Question: This question relates to this <URL>. I'm adding a to a view which has not added the or protocols in its interface. However, all the required methods for the object has been properly implemented, and the program runs fine with these delegates:
'''
pv.delegate = self;
pv.dataSource = self;
'''
Since the protocols are not added in the class interface, Xcode throws these two warnings accordingly:
'''
Assigning to 'id<UIPickerViewDelegate>' from incompatible type
Assigning to 'id<UIPickerViewDataSource>' from incompatible type
'''
This code seems to add the required protocols, and the warnings stop as soon as the picker view delegate and datasource properties are assigned the newly created .
'''
UIPickerView *pv = [[UIPickerView alloc] initWithFrame:CGRectMake(x, y, width, height)];
Class<UIPickerViewDelegate, UIPickerViewDataSource> delegatedClass = (Class<UIPickerViewDelegate, UIPickerViewDataSource>)[self class];
pv.delegate = delegatedClass;
pv.dataSource = delegatedClass;
'''
However, even with no errors, the program crashes.
Is the implementation or assignment wrong, perhaps?

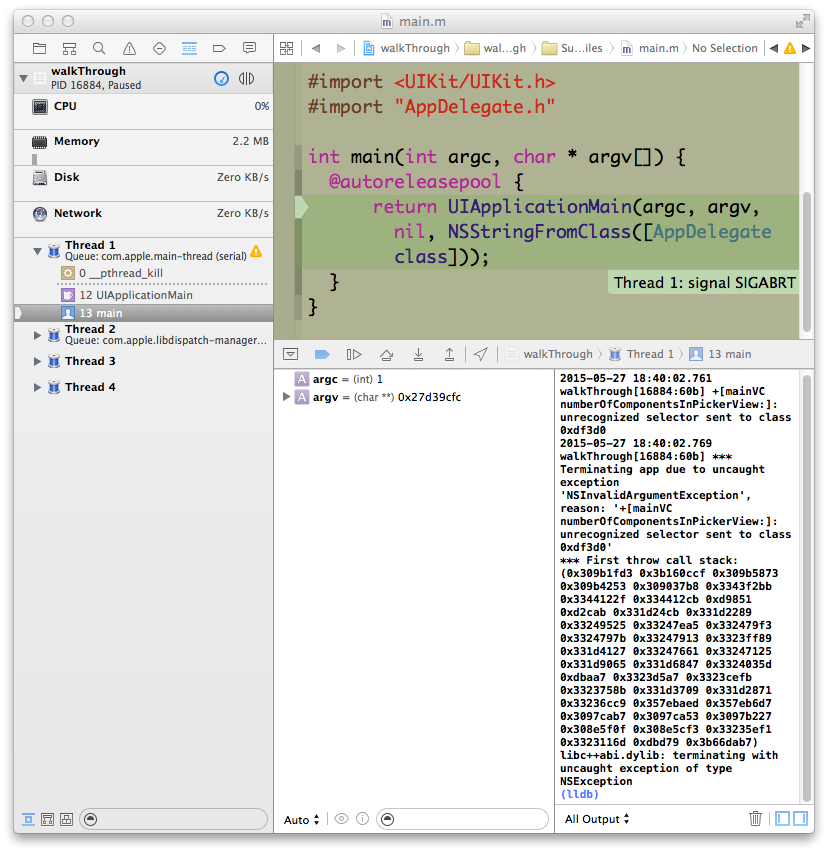
Answer: You are trying to set a class as delegate. Do set an instance to resolve this issue.
'''
UIPickerView *pv = [[UIPickerView alloc] initWithFrame:CGRectMake(x, y, width, height)];
pv.delegate = self;
'''
instead of
'''
UIPickerView *pv = [[UIPickerView alloc] initWithFrame:CGRectMake(x, y, width, height)];
Class<UIPickerViewDelegate, UIPickerViewDataSource> delegatedClass = (Class<UIPickerViewDelegate, UIPickerViewDataSource>)[self class];
pv.delegate = delegatedClass;
'''
While defining your custom delegate protocol use only
'''
@property(nonatomic,assign)id delegate;
'''
instead of
'''
@property(nonatomic,assign)id<YOUR_PROTOCOL> delegate;
'''